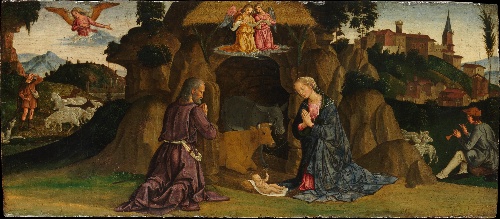
Title: The Nativity
Artist: Antoniazzo Romano (Antonio di Benedetto Aquilio)
Artist bio: Italian, Rome 1435/40–1508 Rome
Date: 1480s
Object type: Painting, predella panel
Classification: Paintings
Medium: Tempera on wood
Dimensions: 11 1/2 x 26 1/2 in. (29.2 x 67.3 cm)
Department: European Paintings
Credit line: Rogers Fund, 1906
Accession year: 1906
Repository: Metropolitan Museum of Art, New York, NY
Tags: Animals|Jesus|Nativity|Donkeys|Sheep|Landscapes|Angels|Virgin Mary